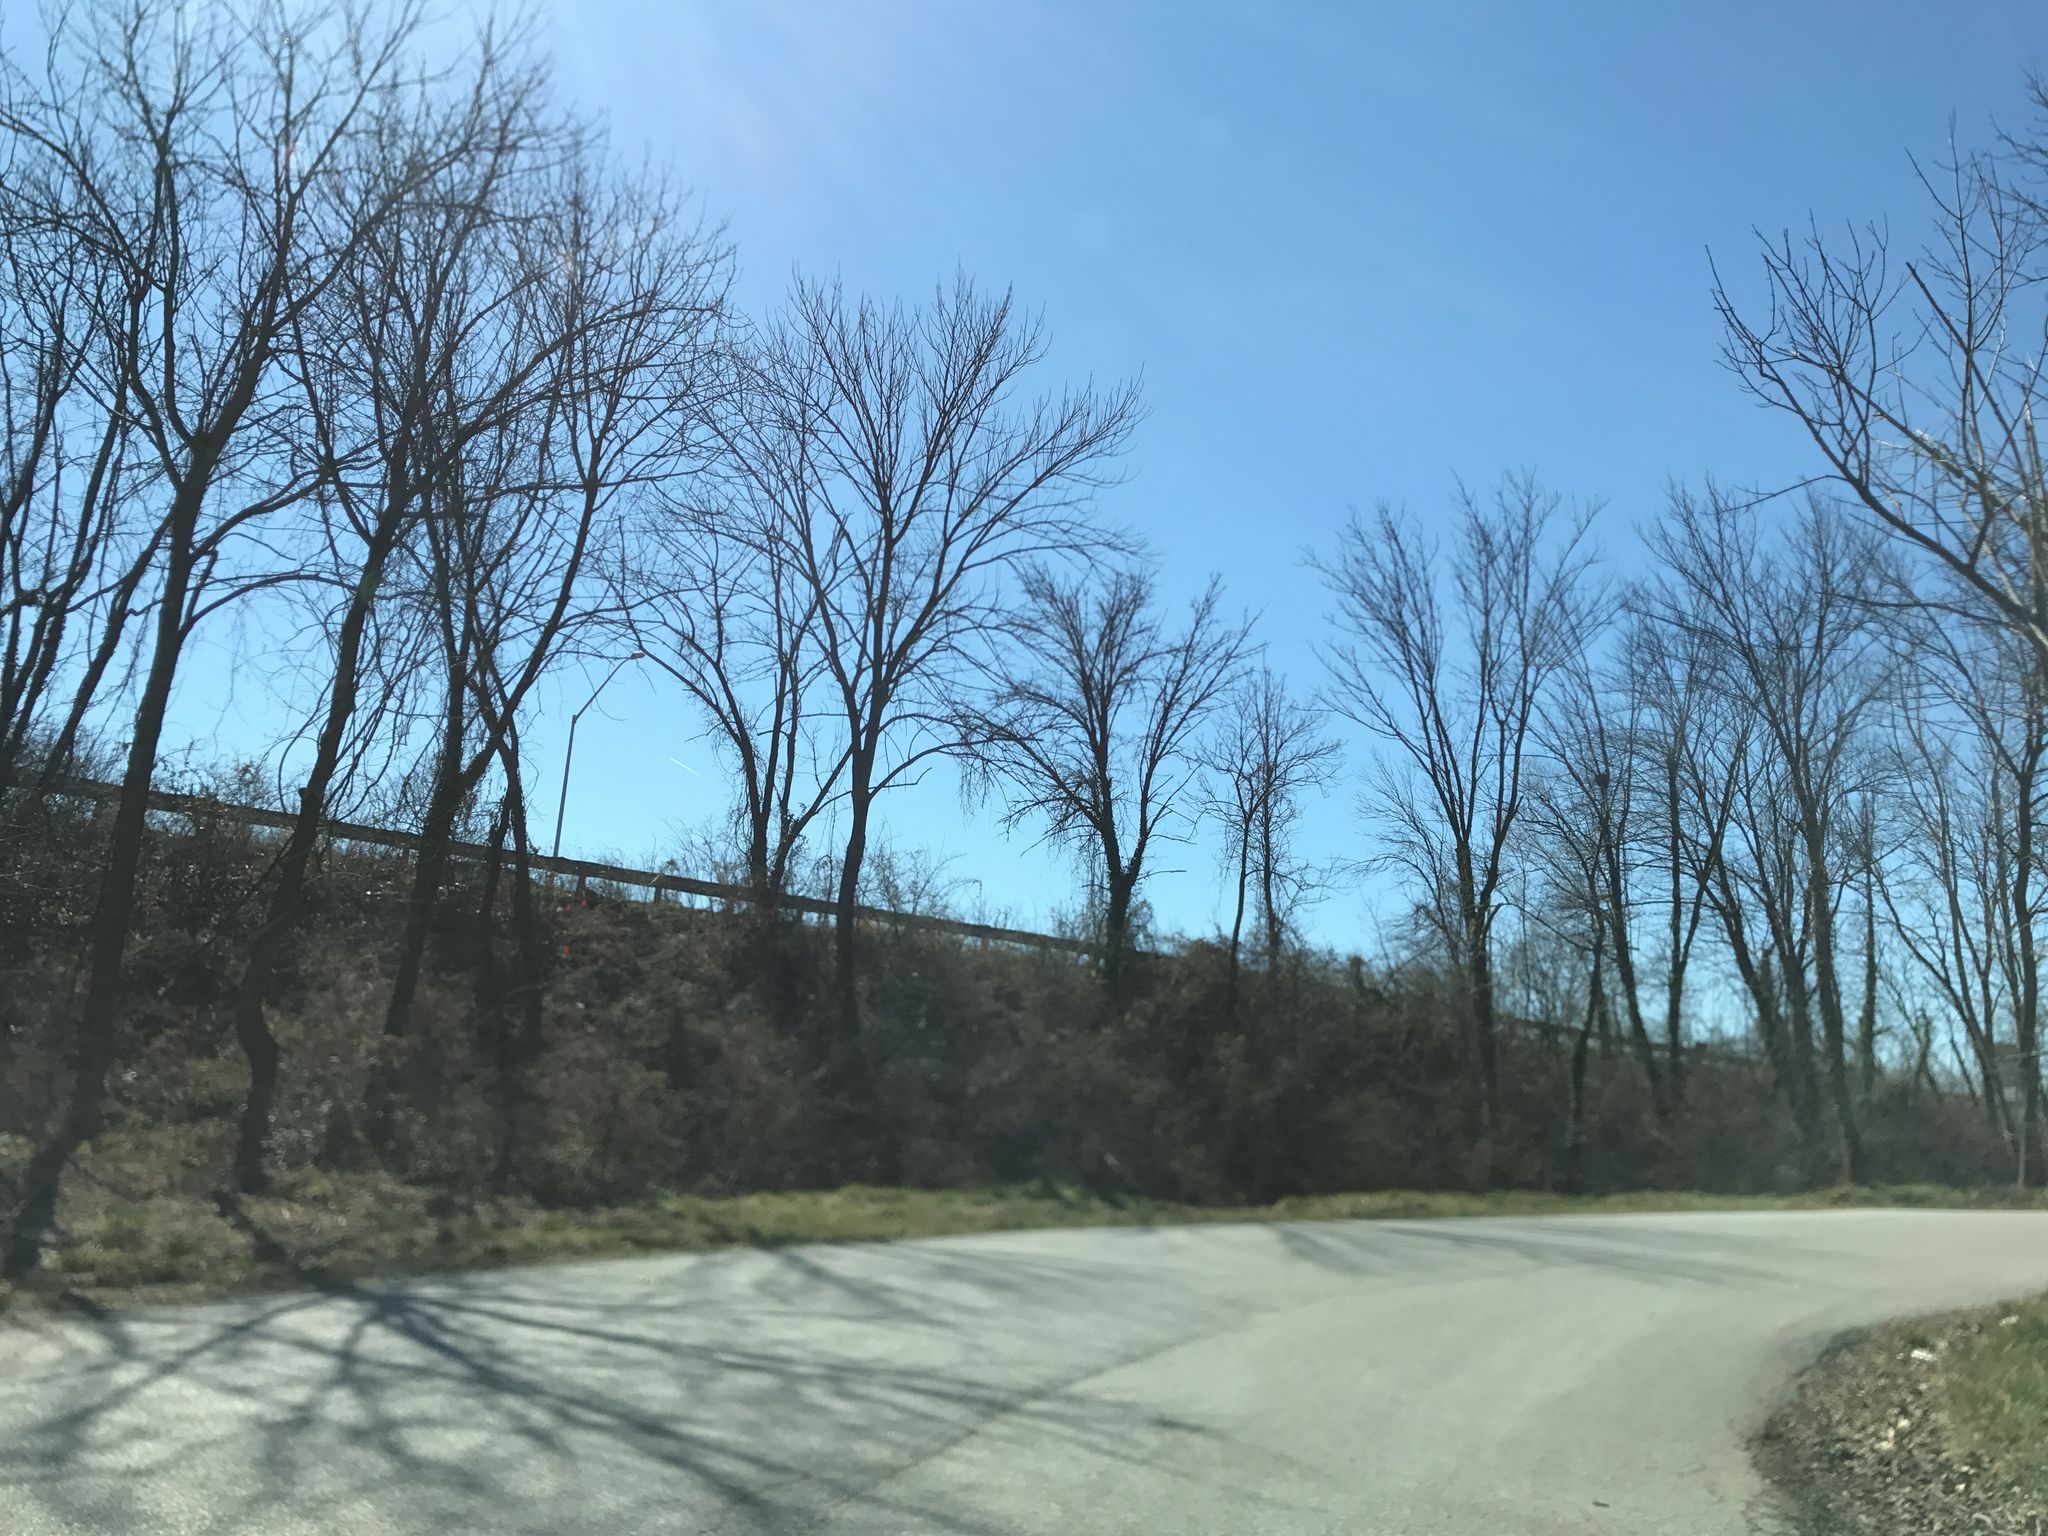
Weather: clear
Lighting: day
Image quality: slightly poor
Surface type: walking surface
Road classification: service, residential, unclassified
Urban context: very low density rural
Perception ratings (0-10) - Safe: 2.19, Lively: 2.31, Beautiful: 6.78, Boring: 7.36, Depressing: 5.93, Wealthy: 2.91